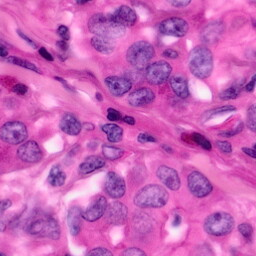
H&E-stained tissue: Pancreatic